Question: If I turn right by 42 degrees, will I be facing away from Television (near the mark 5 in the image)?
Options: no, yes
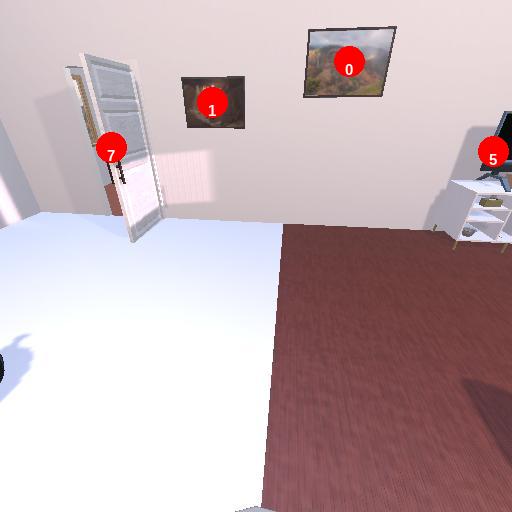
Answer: no